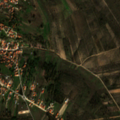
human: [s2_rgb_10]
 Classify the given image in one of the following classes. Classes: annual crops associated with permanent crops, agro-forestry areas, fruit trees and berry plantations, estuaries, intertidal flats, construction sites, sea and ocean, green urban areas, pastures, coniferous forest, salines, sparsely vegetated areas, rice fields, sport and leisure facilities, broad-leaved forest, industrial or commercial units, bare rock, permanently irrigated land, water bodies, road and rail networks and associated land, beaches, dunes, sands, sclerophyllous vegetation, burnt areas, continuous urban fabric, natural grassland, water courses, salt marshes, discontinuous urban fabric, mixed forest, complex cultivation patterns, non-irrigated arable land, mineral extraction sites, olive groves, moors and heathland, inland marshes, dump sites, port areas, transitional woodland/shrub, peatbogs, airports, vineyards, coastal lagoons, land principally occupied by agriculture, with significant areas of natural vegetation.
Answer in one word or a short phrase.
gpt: discontinuous urban fabric, complex cultivation patterns, transitional woodland/shrub